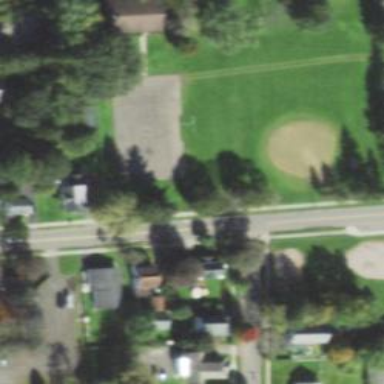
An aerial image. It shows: Baseball pitch for leisure land.